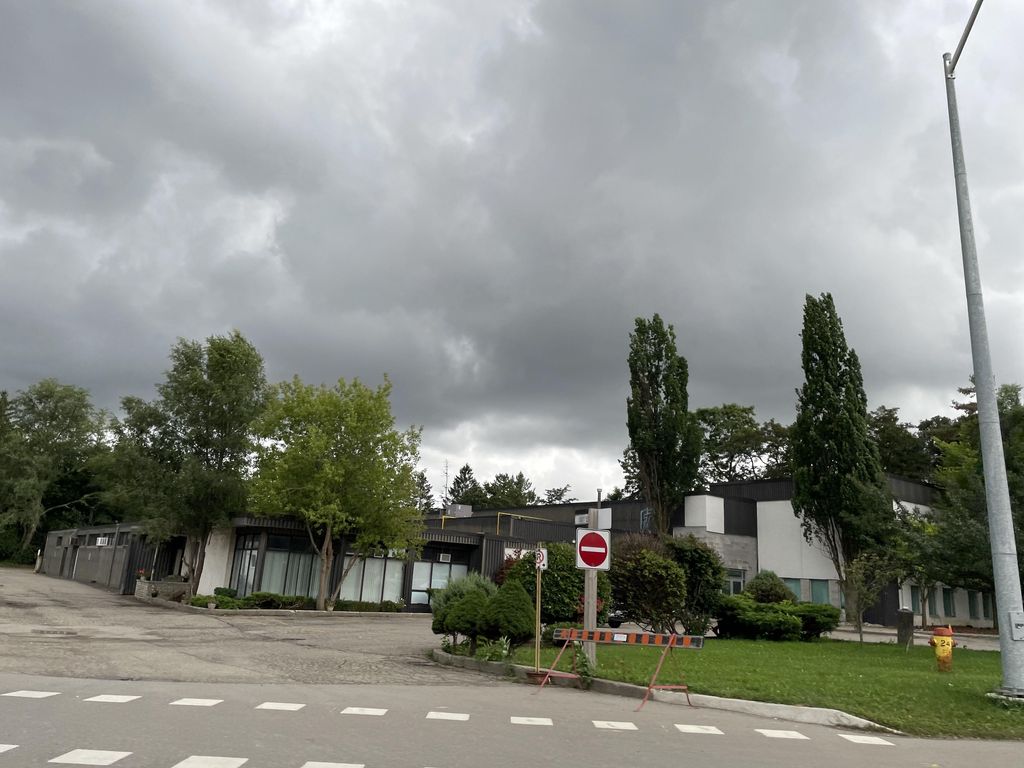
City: kitchener-waterloo